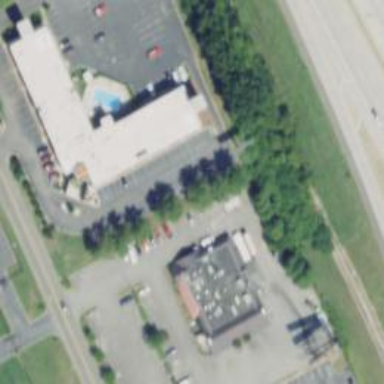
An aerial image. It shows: Hotel building.